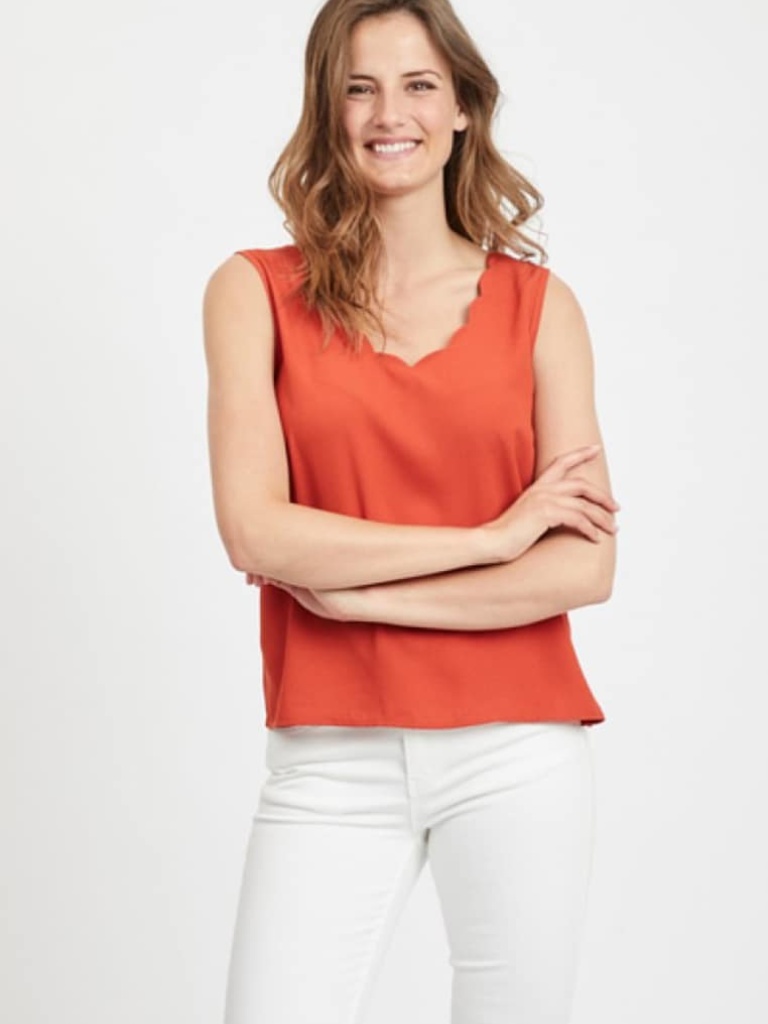
cotton relaxed sleeveless hip length Untucked v-neck tank